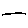
Label: line